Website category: phone
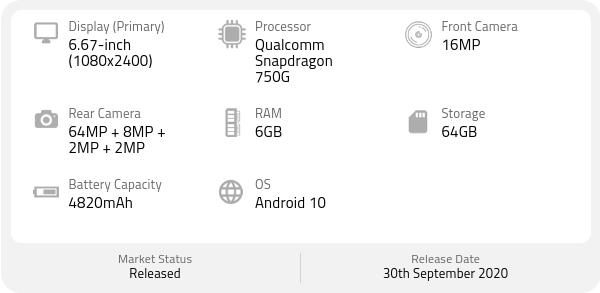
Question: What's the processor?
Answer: Qualcomm Snapdragon 750G

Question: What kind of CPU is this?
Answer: Qualcomm Snapdragon 750G

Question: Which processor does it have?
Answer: Qualcomm Snapdragon 750G

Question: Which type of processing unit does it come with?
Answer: Qualcomm Snapdragon 750G

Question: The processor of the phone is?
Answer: Qualcomm Snapdragon 750G

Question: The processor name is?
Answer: Qualcomm Snapdragon 750G

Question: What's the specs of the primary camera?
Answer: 64MP + 8MP + 2MP + 2MP

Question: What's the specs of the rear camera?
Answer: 64MP + 8MP + 2MP + 2MP

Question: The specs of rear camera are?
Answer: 64MP + 8MP + 2MP + 2MP

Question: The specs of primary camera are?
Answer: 64MP + 8MP + 2MP + 2MP

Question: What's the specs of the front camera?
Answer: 16MP

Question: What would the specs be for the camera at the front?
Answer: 16MP

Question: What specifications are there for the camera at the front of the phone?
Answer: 16MP

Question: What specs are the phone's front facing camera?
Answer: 16MP

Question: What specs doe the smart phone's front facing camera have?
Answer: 16MP

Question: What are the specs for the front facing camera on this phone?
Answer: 16MP

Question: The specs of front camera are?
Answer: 16MP

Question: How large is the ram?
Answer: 6GB

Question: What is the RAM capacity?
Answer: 6GB

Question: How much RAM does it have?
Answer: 6GB

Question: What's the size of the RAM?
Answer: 6GB

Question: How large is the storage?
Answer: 64GB

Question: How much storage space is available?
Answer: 64GB

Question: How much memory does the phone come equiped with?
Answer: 64GB

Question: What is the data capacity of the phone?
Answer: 64GB

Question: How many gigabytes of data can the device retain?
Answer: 64GB

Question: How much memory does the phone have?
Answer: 64GB

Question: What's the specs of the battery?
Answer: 4820mAh

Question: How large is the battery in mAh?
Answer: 4820mAh

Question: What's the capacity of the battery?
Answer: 4820mAh

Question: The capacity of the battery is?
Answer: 4820mAh

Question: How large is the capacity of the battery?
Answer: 4820mAh

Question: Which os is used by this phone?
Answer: Android 10

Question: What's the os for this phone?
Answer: Android 10

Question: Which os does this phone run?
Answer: Android 10

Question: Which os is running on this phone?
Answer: Android 10

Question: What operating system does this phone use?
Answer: Android 10

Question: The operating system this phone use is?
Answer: Android 10

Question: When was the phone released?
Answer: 30th September 2020

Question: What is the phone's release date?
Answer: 30th September 2020

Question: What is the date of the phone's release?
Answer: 30th September 2020

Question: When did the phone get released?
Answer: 30th September 2020

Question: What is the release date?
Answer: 30th September 2020

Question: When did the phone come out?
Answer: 30th September 2020

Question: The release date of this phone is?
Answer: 30th September 2020